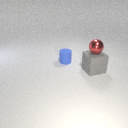
large gray rubber cube in front of small blue rubber cylinder